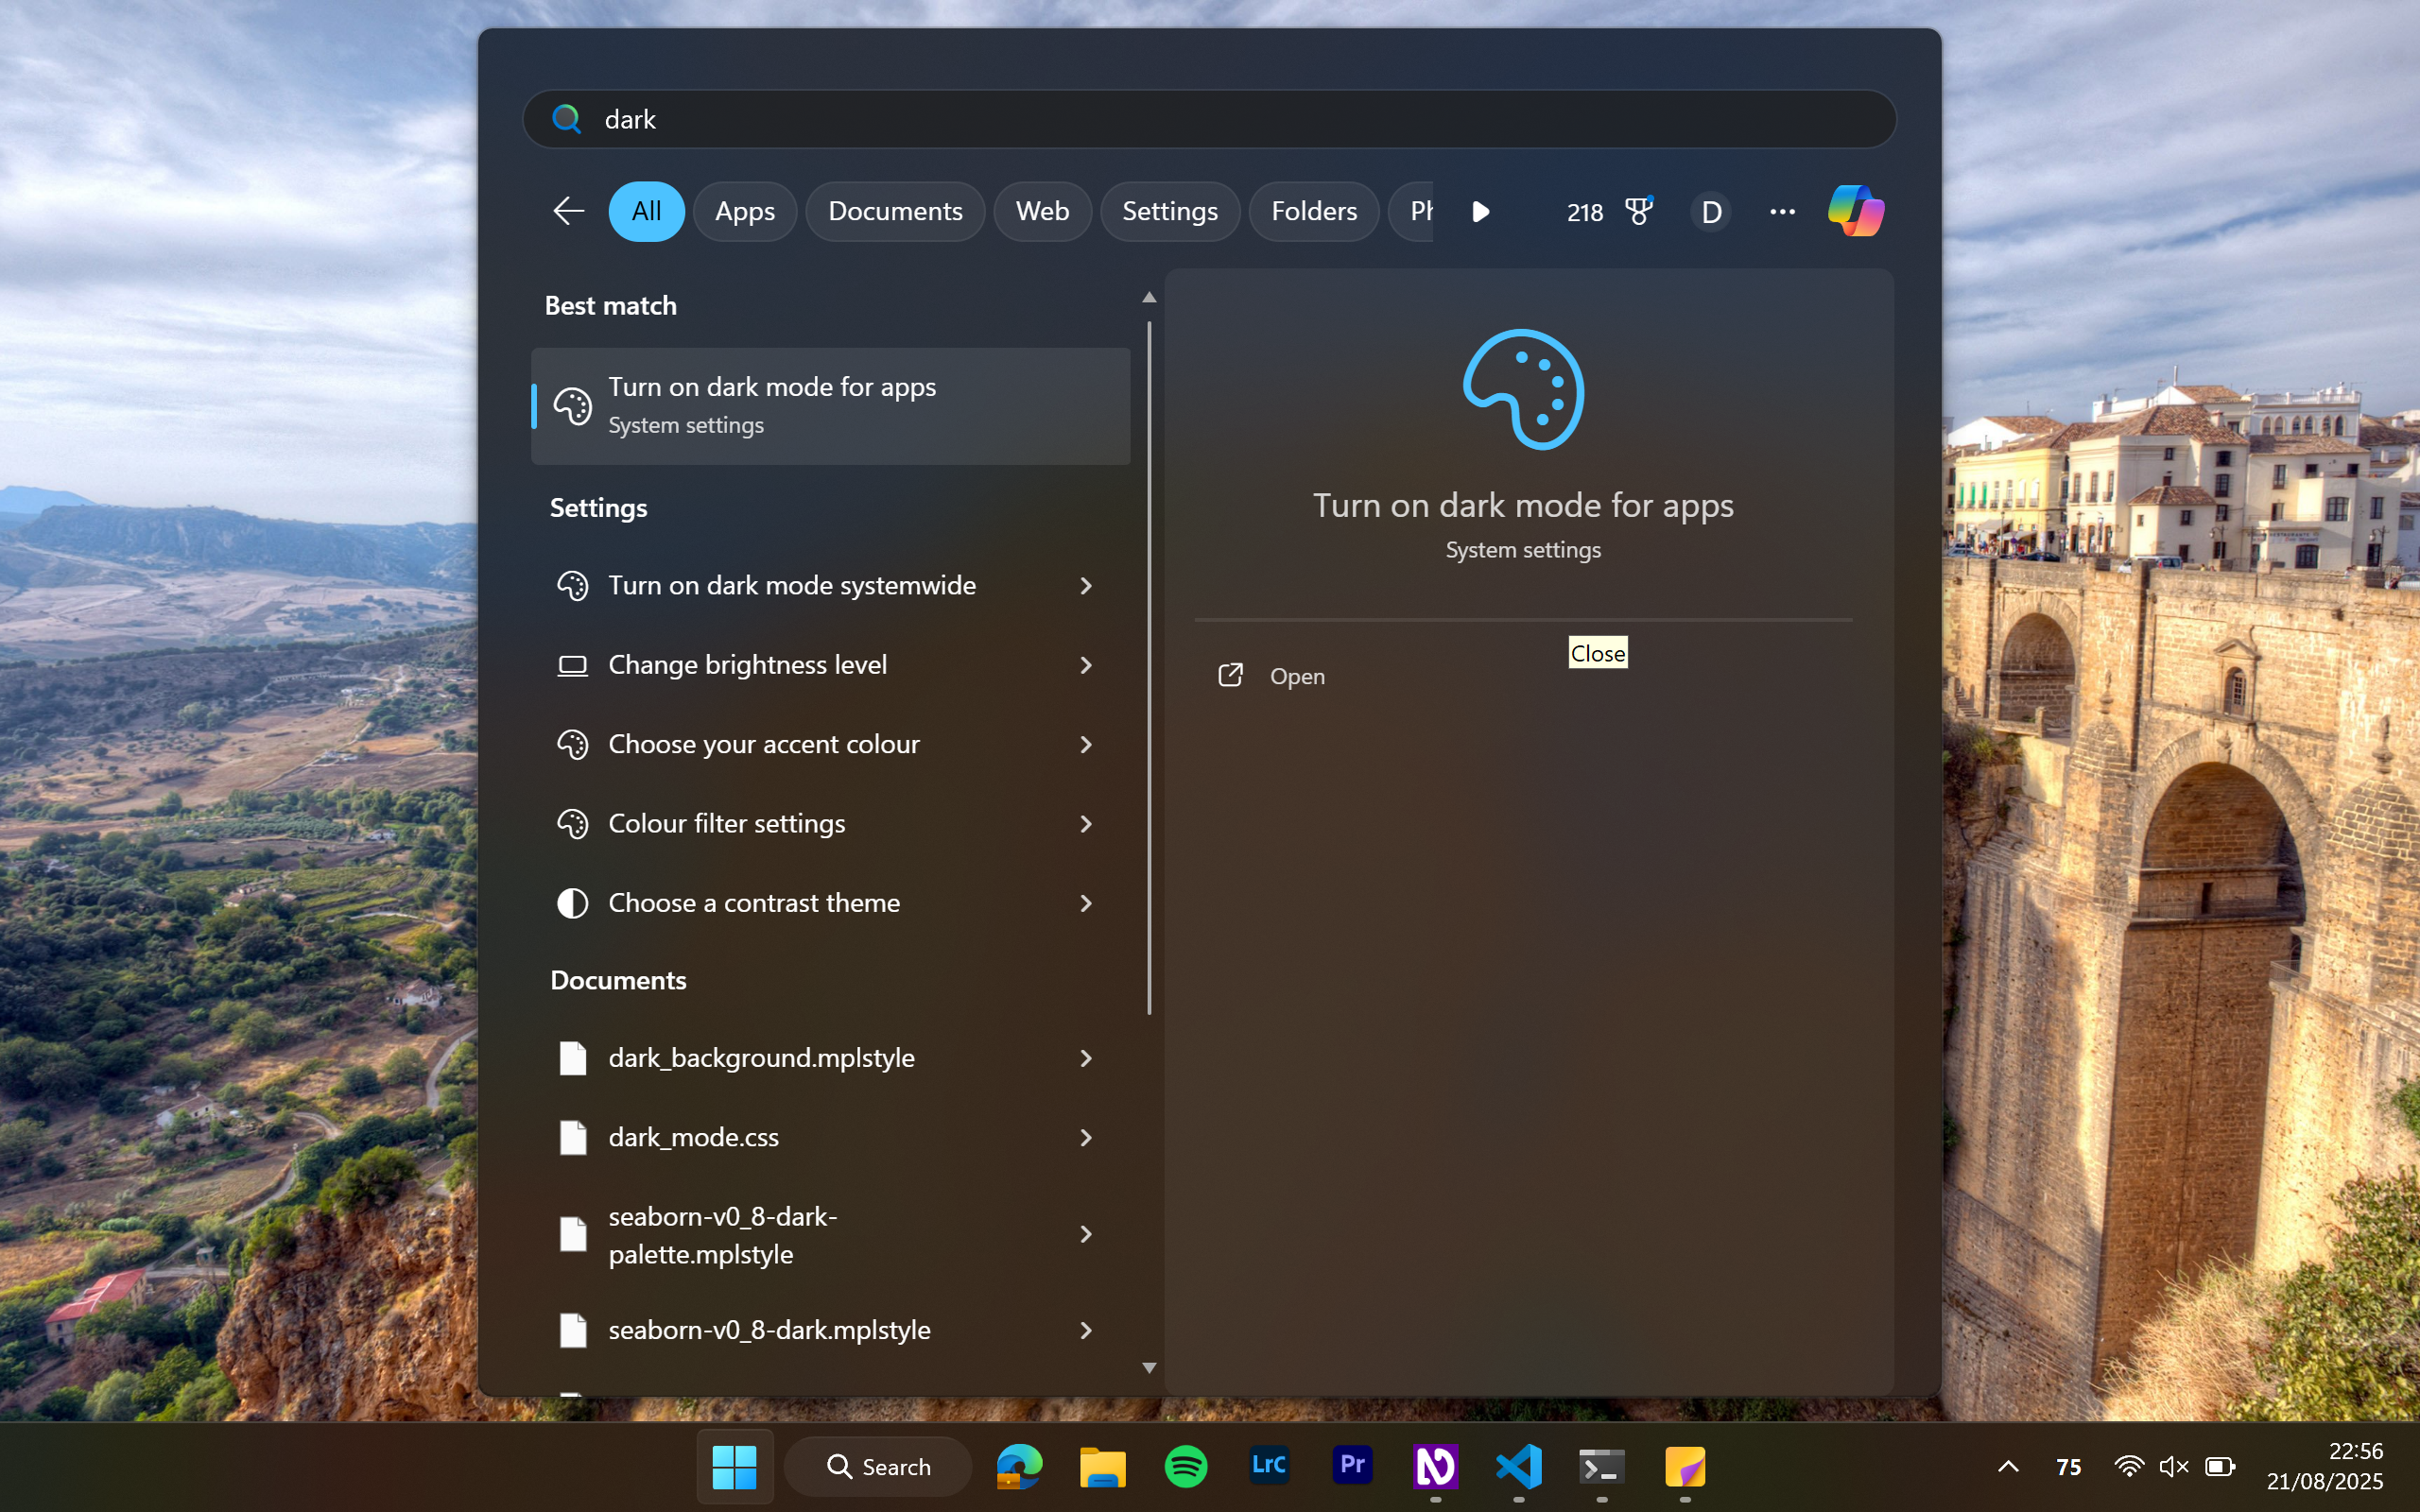
UI elements on screen:
"Desktop - window"
"window"
"value: Close"
"window"
"Search - window"
"Search box - edit - value: dark"
"pane"
""Search" - pane"
"Taskbar - pane"
"pane"
"Running applications - pane"
"DesktopWindowXamlSource - pane"
"pane"
"grouping"
"Start - toggle button"
"graphic"
"Search - toggle button"
" - text"
"Search - text"
"Microsoft Edge pinned - button"
"graphic"
"File Explorer pinned - button"
"graphic"
"Spotify pinned - button"
"graphic"
"Adobe Lightroom Classic pinned - button"
"graphic"
"Adobe Premiere Pro 2025 pinned - button"
"graphic"
"NVDA - 1 running window - button"
"graphic"
"Visual Studio Code - 1 running window - button"
"graphic"
"Terminal - 1 running window - button"
"graphic"
"Sticky Notes (new) - 1 running window - button"
"graphic"
"Settings - 1 running window - button"
"Show Hidden Icons - button"
"68% - Charging - at mW: 20940 75% - Discharging - Remaining mWh: 27096 - button"
"Network vodafone61228A
Internet access - button"
"Volume Speaker (Realtek(R) Audio): Muted - button"
"Power Battery status: 75% remaining
2h 55min - button"
"Clock 22:56
‎21/‎08/‎2025 - button"
"Show Desktop - button"
"window"
"pane"
"window"
"pane"
"window"
"Recycle Bin - list item"
"Adobe Acrobat - list item"
"Adobe Digital Editions 4.5 - list item"
"Audacity - list item"
"Edit - list item"
"HP Support Assistant - list item"
"Imaging Edge Desktop - list item"
"NVDA - list item"
"list item"
"Steam - list item"
"VALORANT - list item"
"Viewer - list item"
"AddonTemplate-master - list item"
"nvda_dumps - list item"
"Screenshots - list item"
"treetojson - list item"
"Tree2JSON.nvda-addon - list item"
"treetojson.zip - list item"